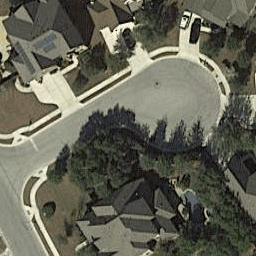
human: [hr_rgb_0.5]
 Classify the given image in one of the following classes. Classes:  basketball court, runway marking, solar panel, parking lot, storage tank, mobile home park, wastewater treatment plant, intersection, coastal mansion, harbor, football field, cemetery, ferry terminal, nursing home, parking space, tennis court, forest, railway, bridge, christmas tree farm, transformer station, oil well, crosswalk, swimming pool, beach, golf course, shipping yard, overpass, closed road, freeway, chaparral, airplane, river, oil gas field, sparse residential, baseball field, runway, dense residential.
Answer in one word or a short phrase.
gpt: closed road